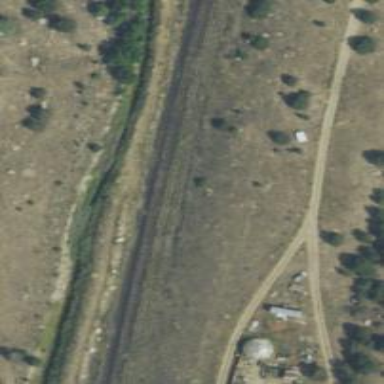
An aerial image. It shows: Abandoned railway.